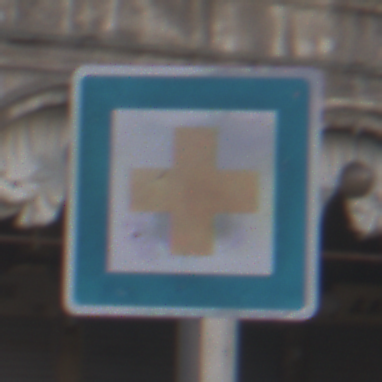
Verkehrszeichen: ErsteHilfe
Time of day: SunriseSunset
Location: Outdoor (Urban)
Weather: PartlyCloudy
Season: NotSpecified
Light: Natural